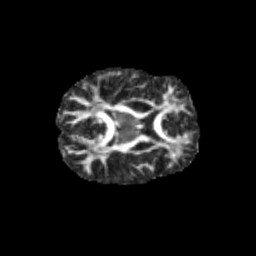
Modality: FA
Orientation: axial
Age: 11
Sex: female
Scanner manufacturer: siemens
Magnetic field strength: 3 T
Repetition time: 3.8 s
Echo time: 0.07 s